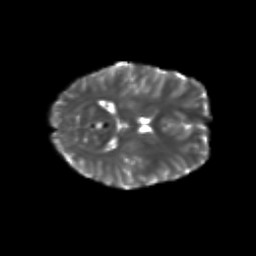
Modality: T2w
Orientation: axial
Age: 20
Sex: female
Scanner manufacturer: siemens
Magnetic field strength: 3 T
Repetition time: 3.5 s
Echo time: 0.113 s